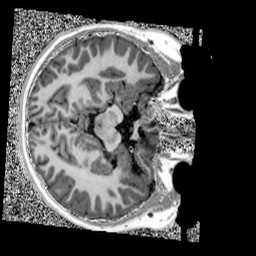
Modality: UNIT1
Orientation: axial
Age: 11
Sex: male
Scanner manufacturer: siemens
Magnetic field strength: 3 T
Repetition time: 4 s
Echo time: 0.00303 s